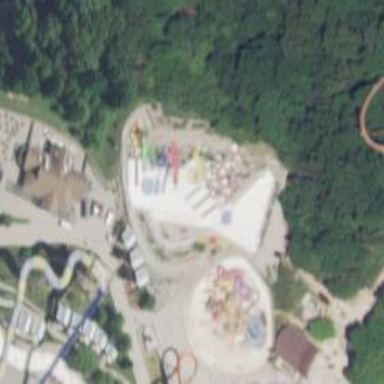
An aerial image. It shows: Water slide attraction.